Question: Moving forward on below issue.
<URL>
If I open the Fiddler tool to troubleshoot the above issue, I'm receiving the xml response from my client.
If I close the Fiddler tool, then I'm seeing the error as "The underlying connection was closed: An unexpected error occurred on a send"
On this issue, I have contacted my network team too, they said, there is not blocking happening for this communication.
What is the problem causing with same code of fiddler tool OPEN and CLOSE?
Please give some relaxation from this issue.
Please see below attached proxy server settings
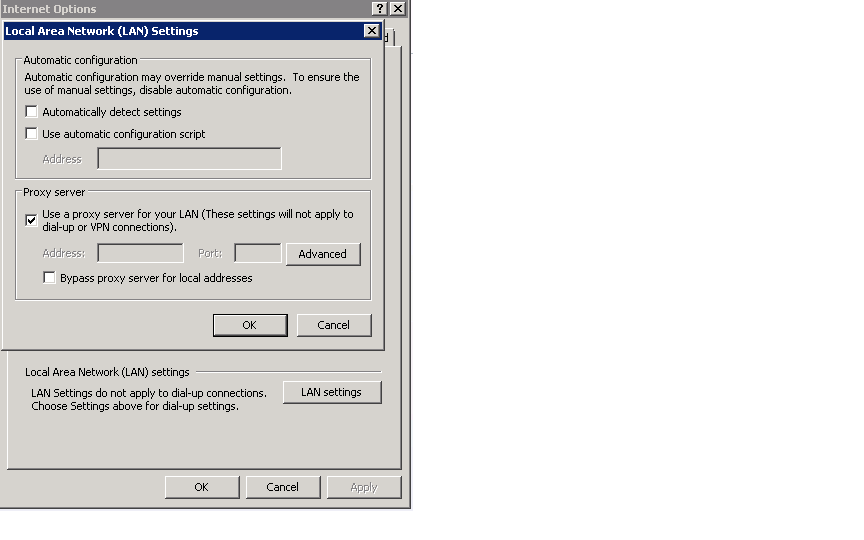
Answer: Your client application requires proxy settings. Get the settings from your network admin and put them in your applications config file with the <URL> element:
'''
<configuration>
<system.net>
<defaultProxy>
<proxy usesystemdefaults="true" proxyaddress="http://your-network-proxy:port" bypassonlocal="true"/>
<bypasslist>
<add address="some-internal-server" />
</bypasslist>
</defaultProxy>
</system.net>
</configuration>
'''